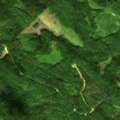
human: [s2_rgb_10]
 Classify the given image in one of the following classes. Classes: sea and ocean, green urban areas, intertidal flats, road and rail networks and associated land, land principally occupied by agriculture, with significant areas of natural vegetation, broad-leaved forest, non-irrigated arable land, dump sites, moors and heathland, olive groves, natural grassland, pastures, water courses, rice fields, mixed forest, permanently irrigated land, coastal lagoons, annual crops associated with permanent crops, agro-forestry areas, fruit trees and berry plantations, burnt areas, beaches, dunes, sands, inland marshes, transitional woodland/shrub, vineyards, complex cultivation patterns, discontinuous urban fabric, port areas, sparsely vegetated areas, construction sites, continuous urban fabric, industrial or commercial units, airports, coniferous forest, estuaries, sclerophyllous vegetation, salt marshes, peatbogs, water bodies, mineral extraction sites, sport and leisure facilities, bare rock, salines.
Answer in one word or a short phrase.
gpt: coniferous forest, mixed forest